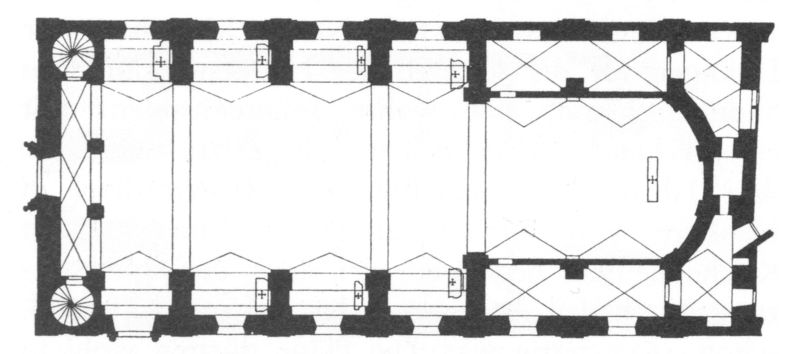
Titel: Studienkirche (Grundriß)
Künstler: Hans Alberthaler
Standort: Dillingen
Institution: Studienkirche
Schlagwörter: fenster, pfeiler, schwarz, säule, säulen, tür, weiss, zeichnung, gebäude, wand, architektur, stein, kirche, turm, schiff, türen, mauer, linien, treppe, treppen, aufgang, halle, oben, wände, eingang, gewölbe, kreuz, religion, dom, linie, draufsicht, schwarzweiss, hallo, altar, langhaus, halbrund, portal, kirchenschiff, orgel, kreuze, langschiff, mauern, altarraum, apsis, chor, kapelle, diagonalen, plan, achsen, joch, basilika, grundriss, nischen, bauplan, romanisch, treppenturm, vorhalle, einschiffig, kapellen, longitudinalbau, rundtreppe, wendeltreppen, altäre, sakristei, seitenaltäre, seitenaltar, hauptaltar, treppenaufgänge, longitudinal, grndriss, pportal